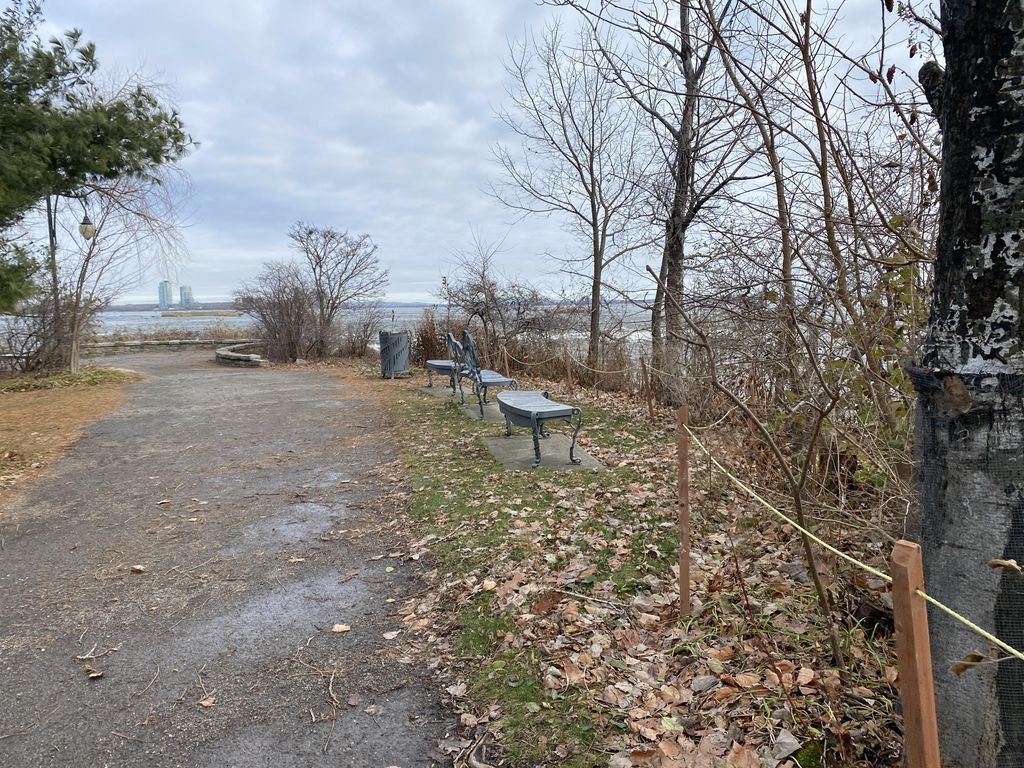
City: montreal